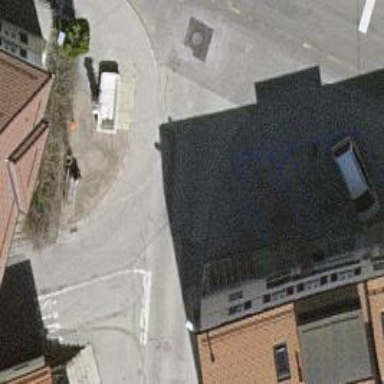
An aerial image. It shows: Asphalt footway.